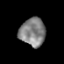
Tissue: prostate
Cell type: T cells
Senescence score: 0.3513
Nuclear area (px): 709
Mean DAPI intensity: 129.774